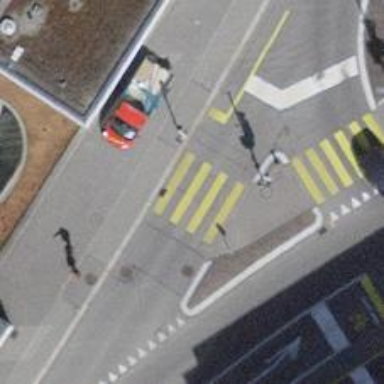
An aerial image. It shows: Road crossing with traffic signals.